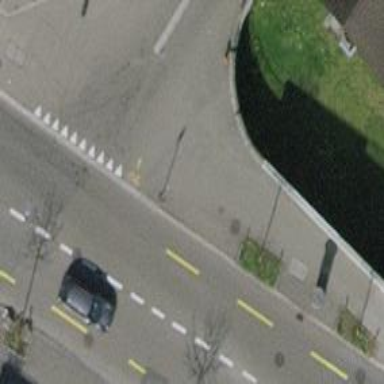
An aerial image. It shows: Asphalt living street with opposite cycleway.